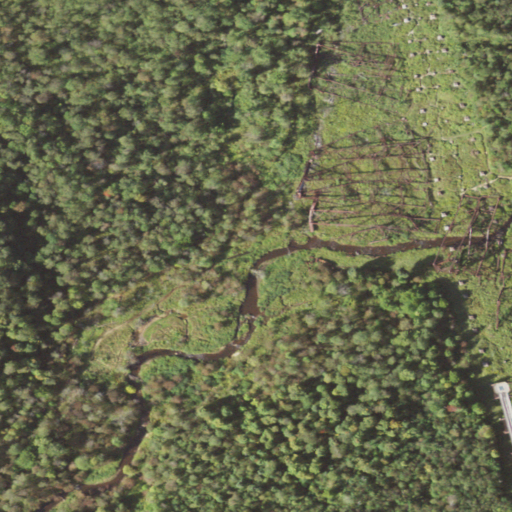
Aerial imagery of valley in Pennsylvania named Kinzua Gorge containing deciduous forest, grassland, and mixed forest